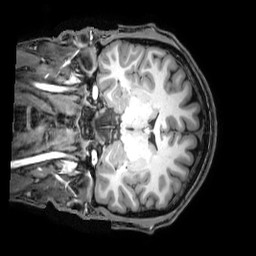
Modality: T1w
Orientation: coronal
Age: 22
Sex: male
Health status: healthy
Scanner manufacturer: philips
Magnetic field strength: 3 T
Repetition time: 0.008198 s
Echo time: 0.003777 s